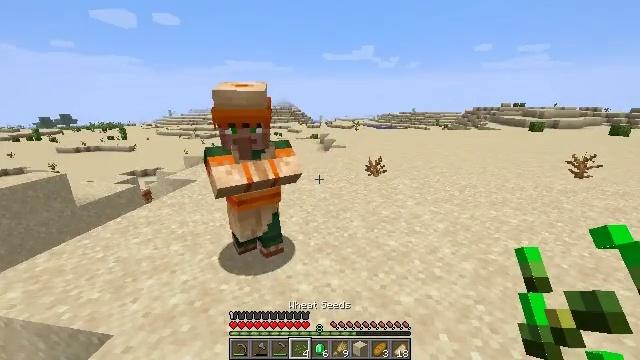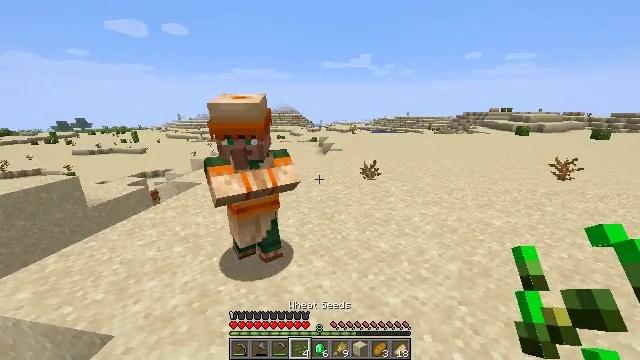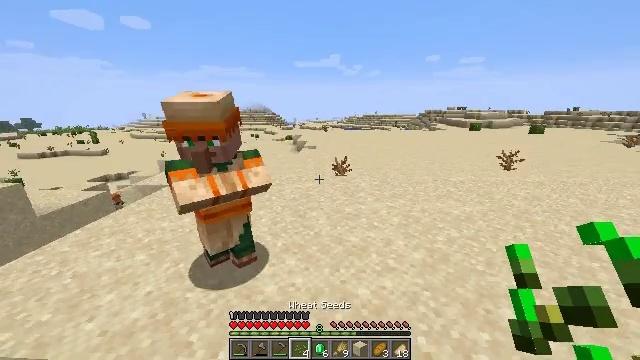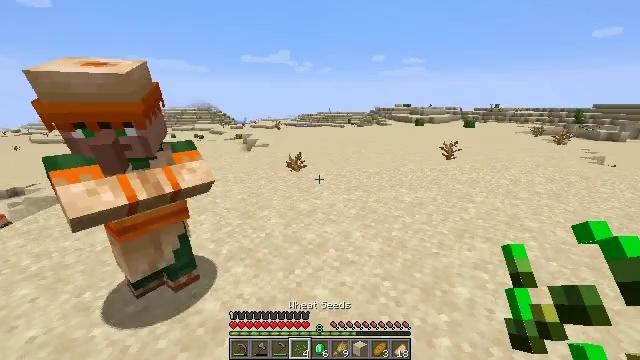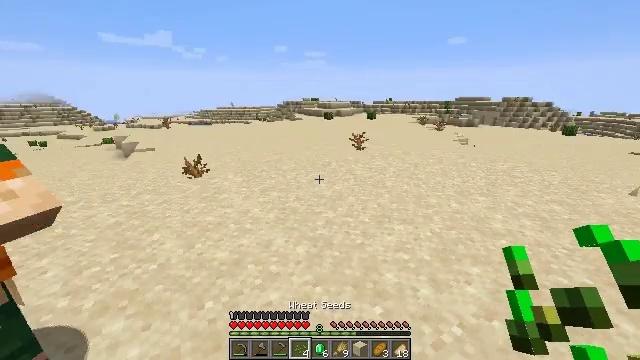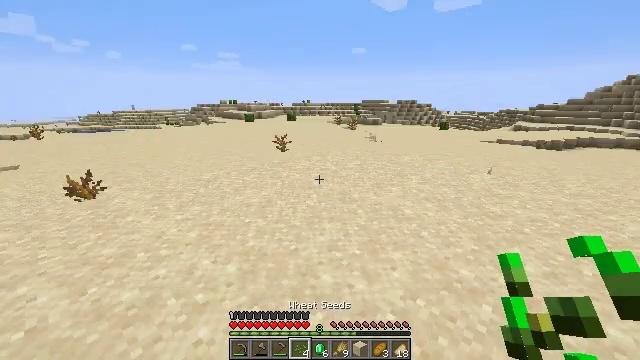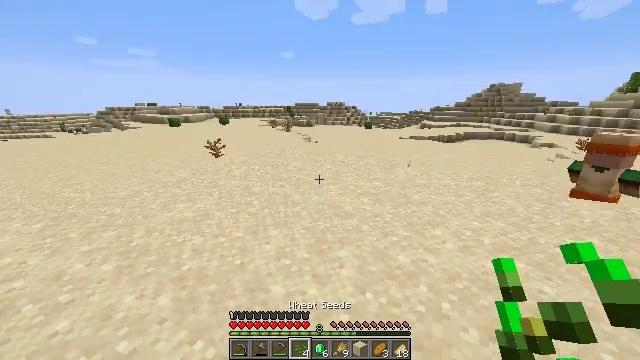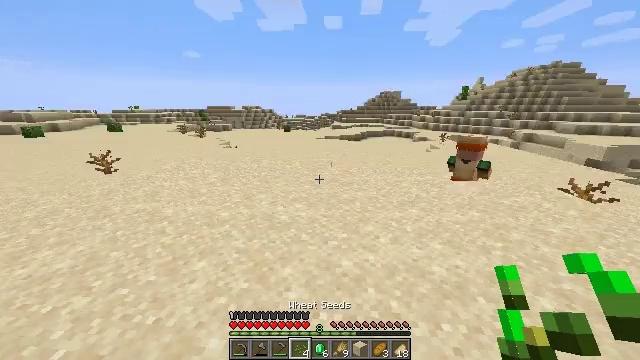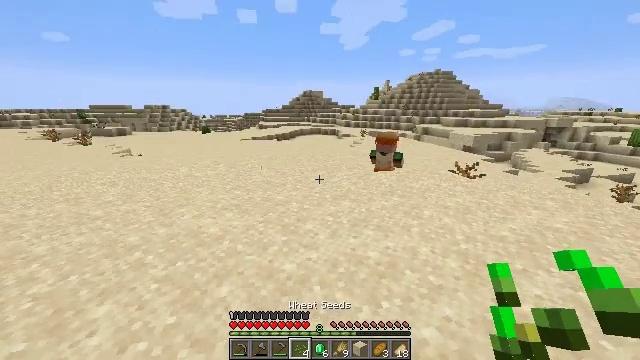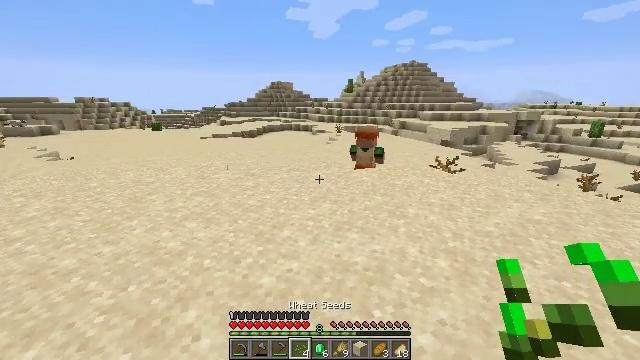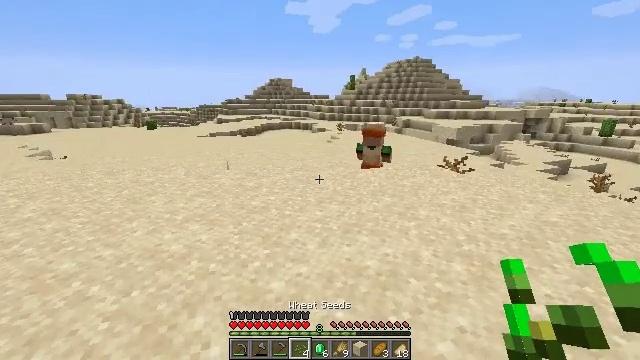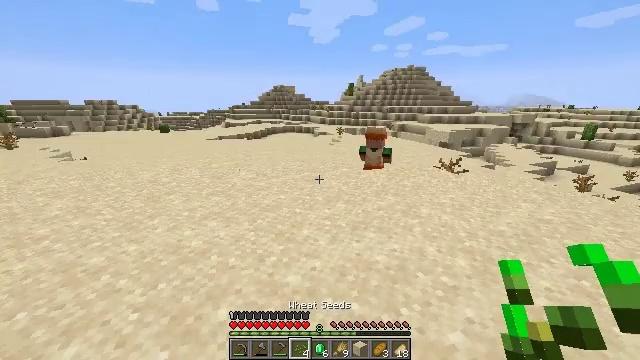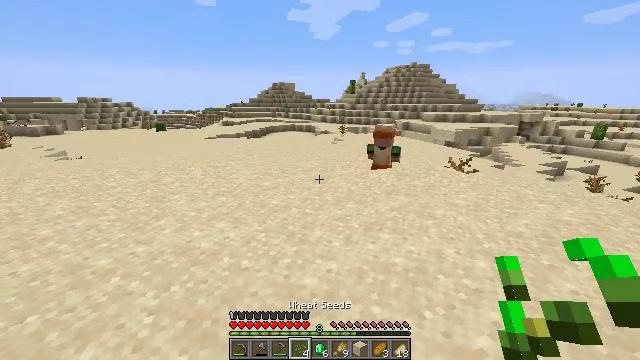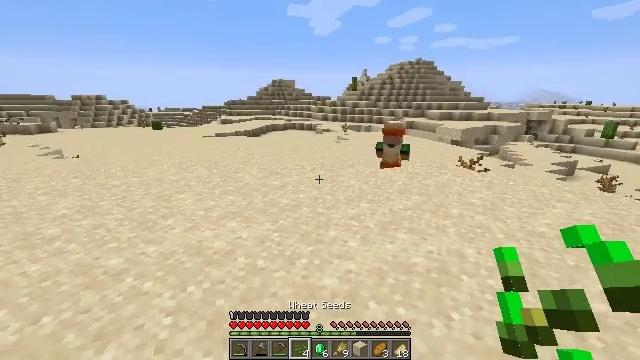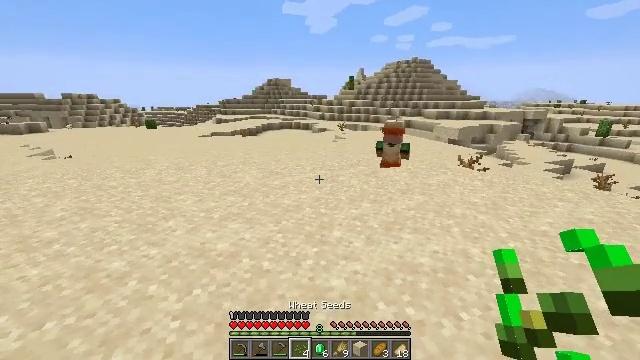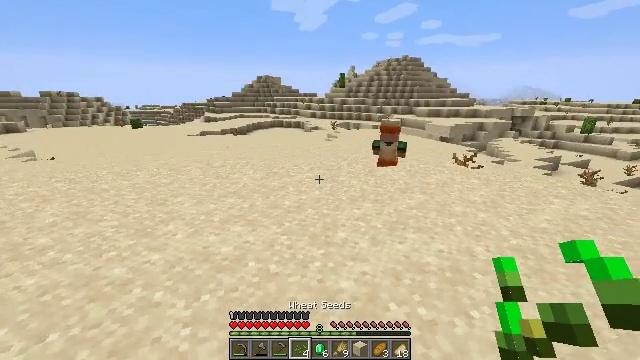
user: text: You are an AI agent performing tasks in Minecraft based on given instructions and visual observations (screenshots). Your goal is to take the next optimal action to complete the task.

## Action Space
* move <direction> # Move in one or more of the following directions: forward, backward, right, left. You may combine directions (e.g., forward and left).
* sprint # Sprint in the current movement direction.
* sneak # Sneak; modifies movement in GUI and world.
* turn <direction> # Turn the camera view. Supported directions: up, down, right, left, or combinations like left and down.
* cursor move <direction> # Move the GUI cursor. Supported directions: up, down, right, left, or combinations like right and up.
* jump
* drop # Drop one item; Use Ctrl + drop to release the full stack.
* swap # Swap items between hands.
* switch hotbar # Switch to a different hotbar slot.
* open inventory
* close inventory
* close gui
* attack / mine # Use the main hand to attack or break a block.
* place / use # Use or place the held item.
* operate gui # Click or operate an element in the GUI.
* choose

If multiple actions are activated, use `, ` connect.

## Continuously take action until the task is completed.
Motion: motion action
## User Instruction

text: Remove an emerald from the inventory.
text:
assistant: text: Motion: move forward, sprint
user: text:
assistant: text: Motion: move forward, sprint, turn right
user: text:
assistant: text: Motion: move forward, turn right
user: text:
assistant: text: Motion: move forward, turn right
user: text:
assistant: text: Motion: move forward, turn right
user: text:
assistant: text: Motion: move forward, turn right
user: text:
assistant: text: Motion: turn right
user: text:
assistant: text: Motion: turn right
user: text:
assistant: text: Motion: turn right
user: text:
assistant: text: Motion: move left
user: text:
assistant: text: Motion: move left
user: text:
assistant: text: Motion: move left
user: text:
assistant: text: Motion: move left
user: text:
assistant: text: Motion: move left
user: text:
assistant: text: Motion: move left, turn right
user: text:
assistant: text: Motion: move left, turn right
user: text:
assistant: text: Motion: move left, turn right
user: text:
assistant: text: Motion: move left, turn right
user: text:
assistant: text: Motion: turn right
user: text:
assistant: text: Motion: turn right
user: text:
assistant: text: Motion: turn right and up
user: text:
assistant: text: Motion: no_op
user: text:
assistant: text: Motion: no_op
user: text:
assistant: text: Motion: no_op
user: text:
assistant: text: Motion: no_op
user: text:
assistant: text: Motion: no_op
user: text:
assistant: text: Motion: no_op
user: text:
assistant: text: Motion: no_op
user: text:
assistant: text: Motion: no_op
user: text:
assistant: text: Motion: move right, turn right and down